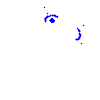
Particle: electron